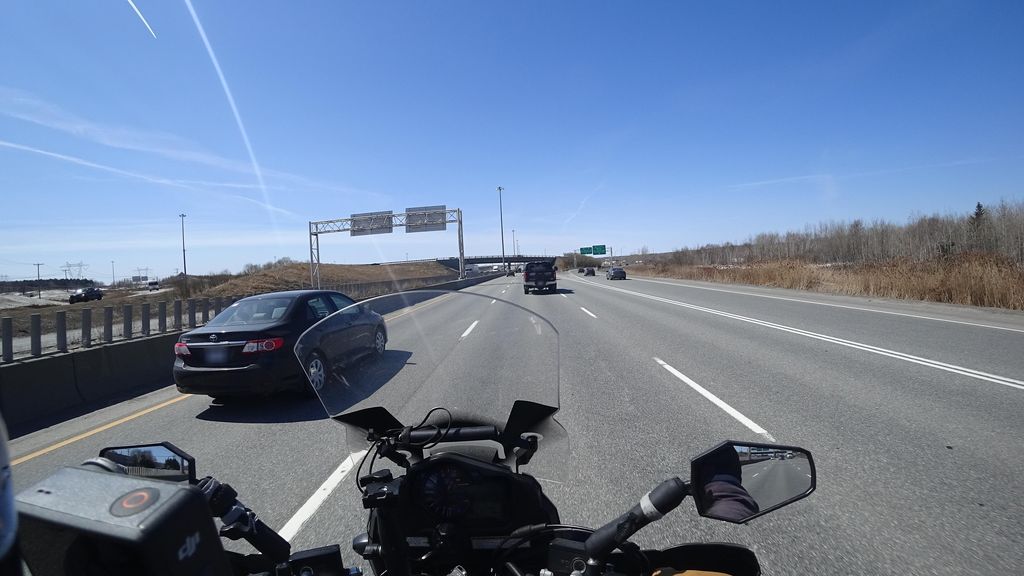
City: quebec_city